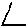
Label: triangle